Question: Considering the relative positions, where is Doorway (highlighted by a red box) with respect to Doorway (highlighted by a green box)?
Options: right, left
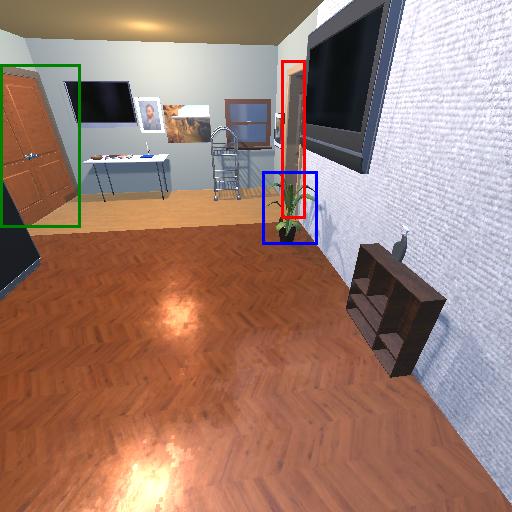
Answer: right